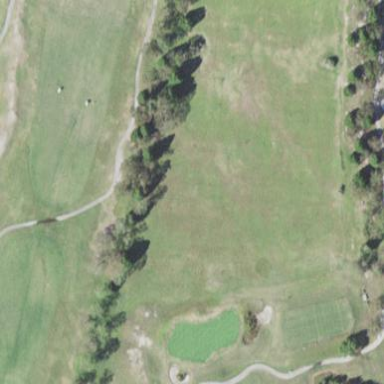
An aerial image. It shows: Scenic golf fairway.